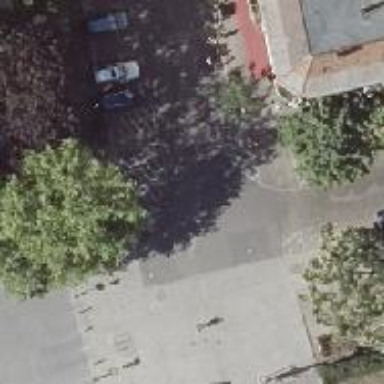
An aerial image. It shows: Compacted footway with unmarked crossing.